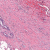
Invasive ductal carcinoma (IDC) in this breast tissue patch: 0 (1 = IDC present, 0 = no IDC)